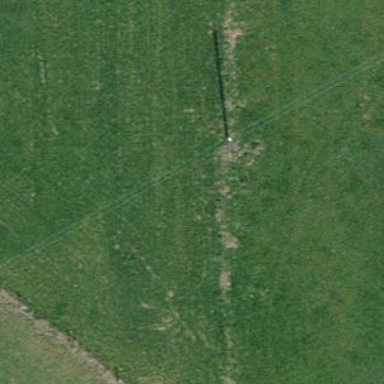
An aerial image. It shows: Minor power line.